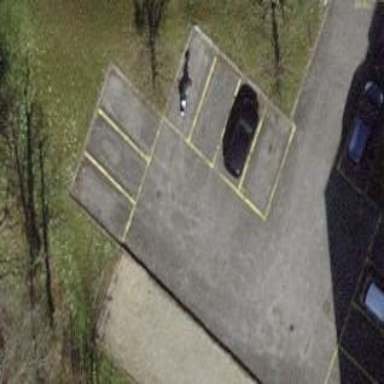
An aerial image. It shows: Street-side parking area.